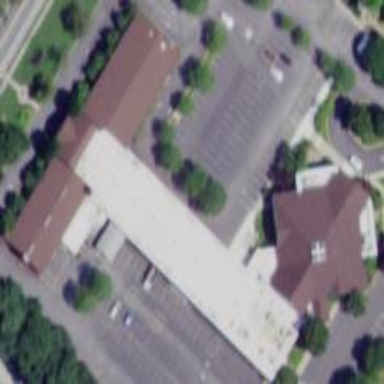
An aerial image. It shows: Church building that serves as school.